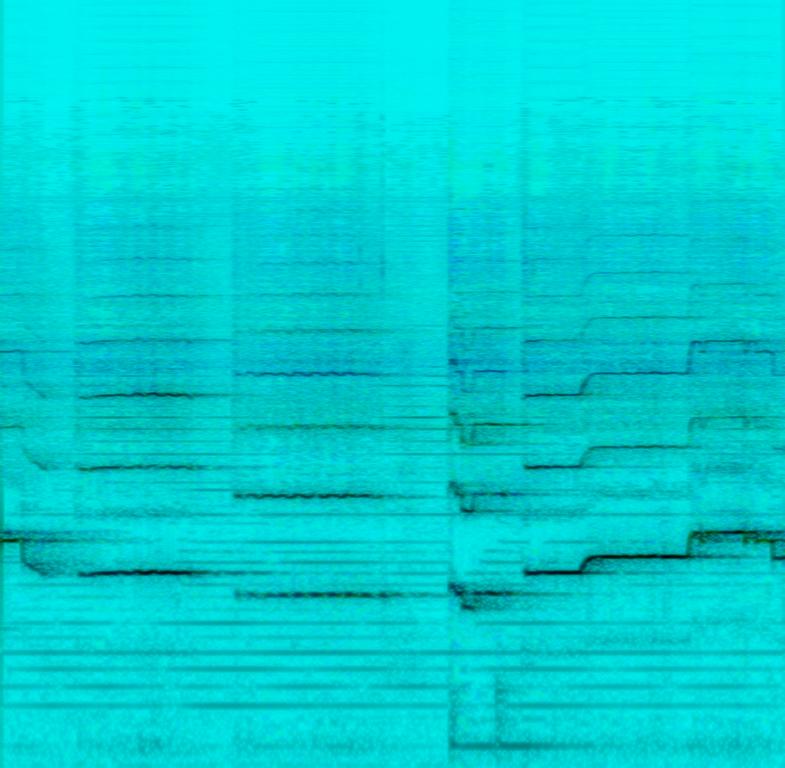
This is the live performance of a Nepali folk music piece. It is an instrumental piece. There is a bansuri performing the melodic structure of the piece while the tabla joins briefly as the rhythm. The atmosphere is vibrant and dreamy. This piece could be used during scenery shots in the soundtrack of an adventure movie that takes place in the Himalayas.